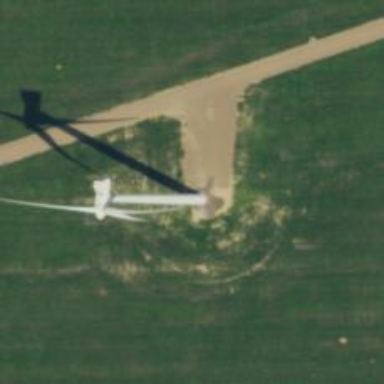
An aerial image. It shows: Wind generator in the form of horizontal axis wind turbine.